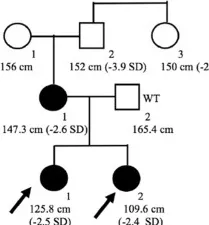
Clinical informations of the family members. (C) Pedigree of the family with familiar short stature. Shaded symbols indicate patients with stature below 2 SD; empty symbols with "WT" (Wild Type) are family members without mutations; empty symbols indicate family members who have not undergone ACAN sequencing.
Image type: radiology (ct)